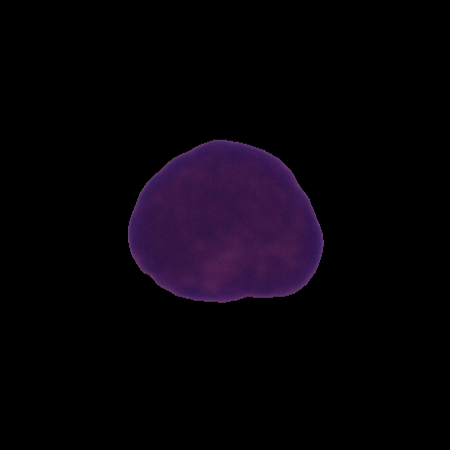
Label: cancer